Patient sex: M
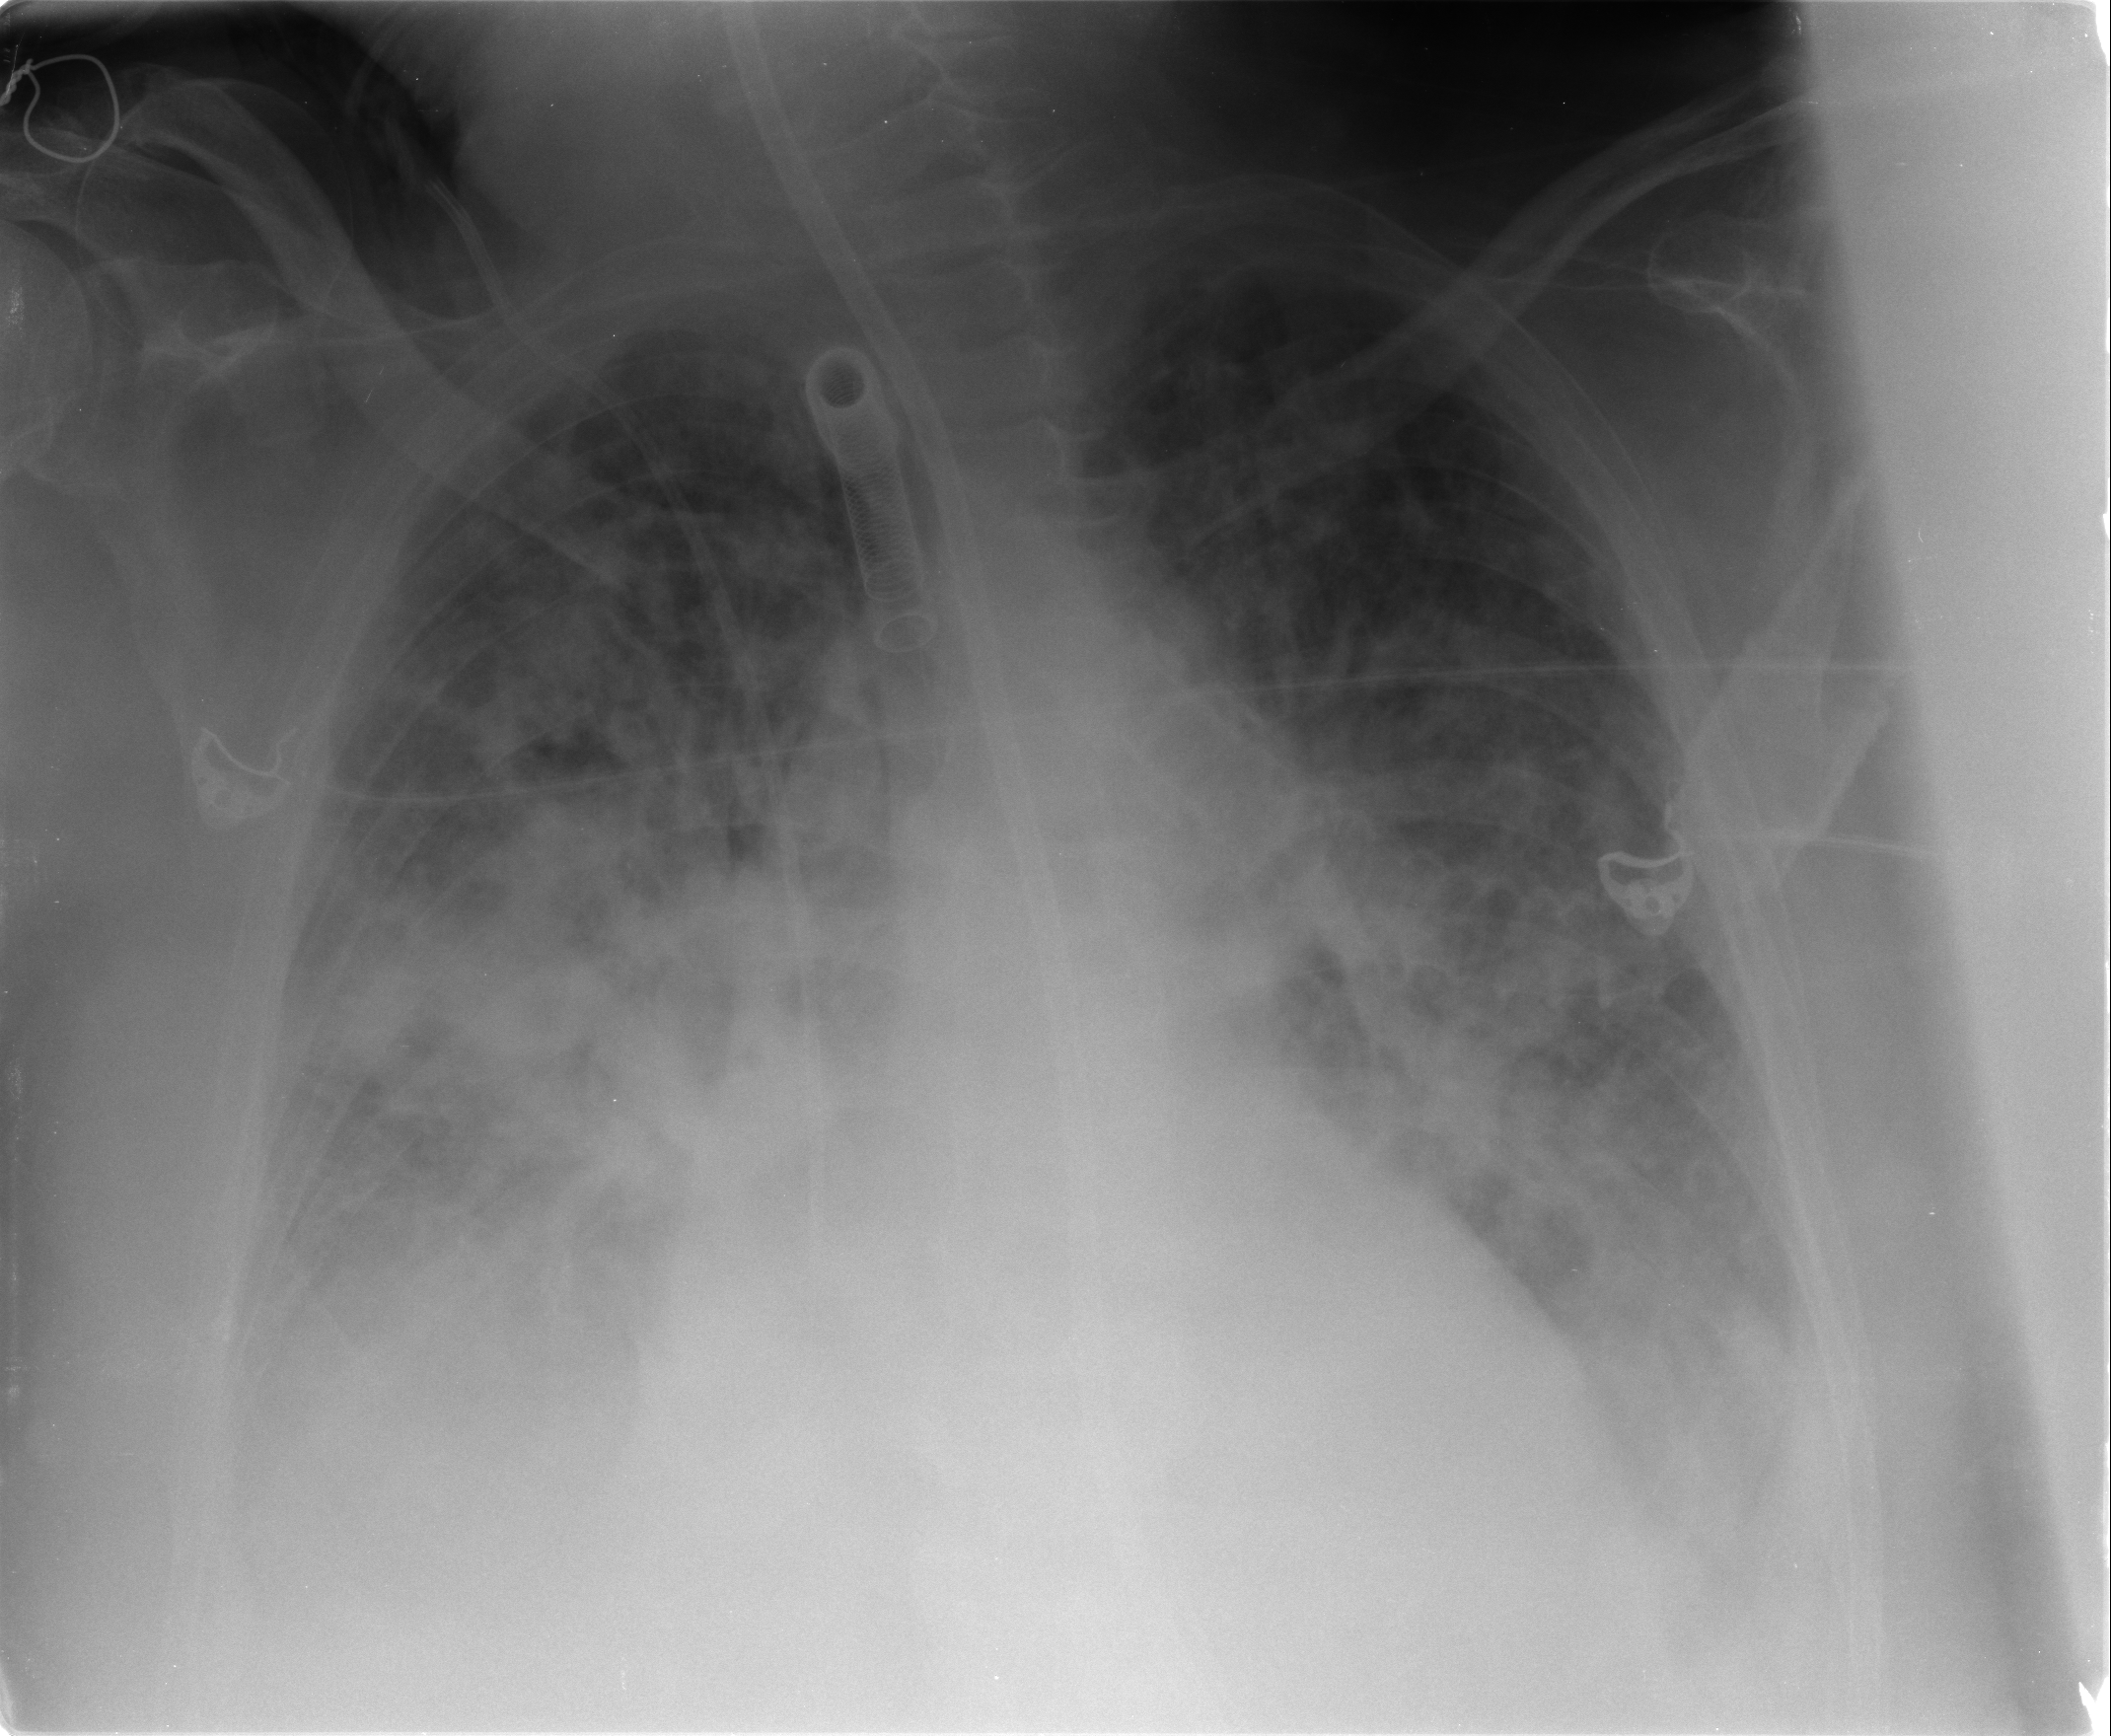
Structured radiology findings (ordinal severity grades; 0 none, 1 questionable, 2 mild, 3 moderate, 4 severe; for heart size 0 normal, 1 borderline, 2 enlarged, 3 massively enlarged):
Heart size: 2
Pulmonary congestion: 3
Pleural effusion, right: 2
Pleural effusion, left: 2
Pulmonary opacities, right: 4
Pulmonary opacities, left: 3
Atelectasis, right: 3
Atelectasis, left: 3